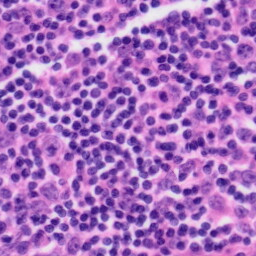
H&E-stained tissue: Tonsil